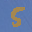
Label: 5